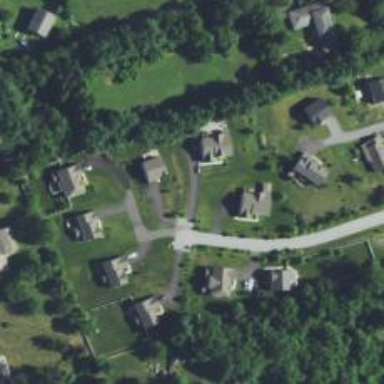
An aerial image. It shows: Driveway leading to service road.